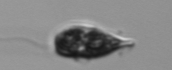
Label: Euglena